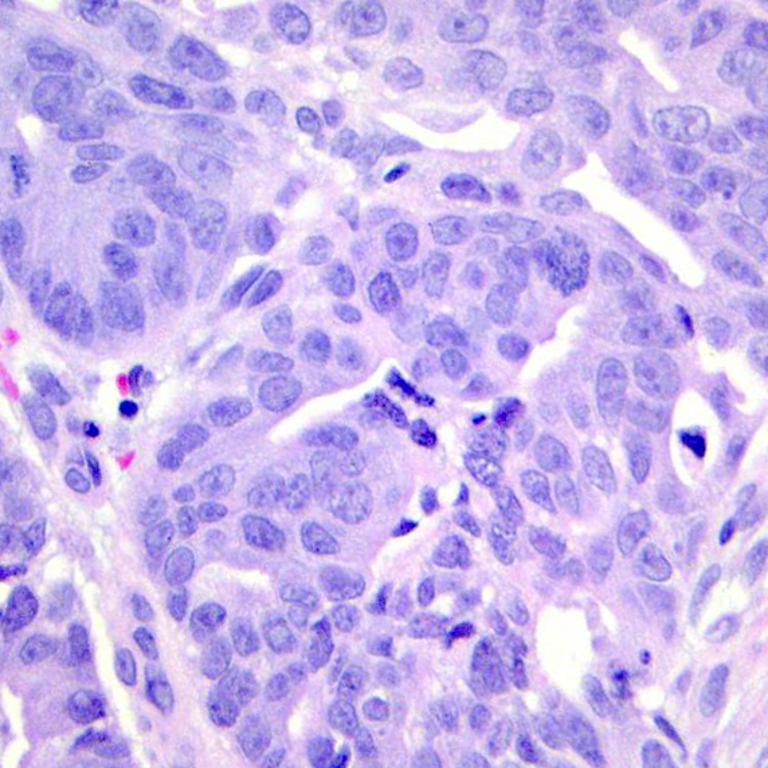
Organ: colon
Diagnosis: adenocarcinomas